Question: I want to create my own Android app and my problem is that I can only see a charging icon in the status bar instead of battery, time, wifi etc.

Above you can see how it looks, but there is not much to see.
In styles.xml I chose this Theme:
'''
style name="AppTheme" parent="Theme.AppCompat.Light.NoActionBar
'''
If you need more information just ask.
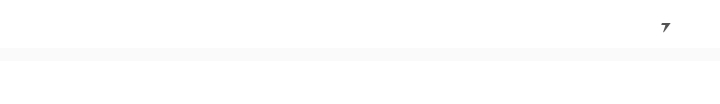
Answer: I found out that my status bar was white because the colorPrimaryDark in colors.xml was white. And normally the status bar has the color of PrimaryDark.